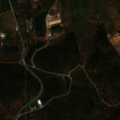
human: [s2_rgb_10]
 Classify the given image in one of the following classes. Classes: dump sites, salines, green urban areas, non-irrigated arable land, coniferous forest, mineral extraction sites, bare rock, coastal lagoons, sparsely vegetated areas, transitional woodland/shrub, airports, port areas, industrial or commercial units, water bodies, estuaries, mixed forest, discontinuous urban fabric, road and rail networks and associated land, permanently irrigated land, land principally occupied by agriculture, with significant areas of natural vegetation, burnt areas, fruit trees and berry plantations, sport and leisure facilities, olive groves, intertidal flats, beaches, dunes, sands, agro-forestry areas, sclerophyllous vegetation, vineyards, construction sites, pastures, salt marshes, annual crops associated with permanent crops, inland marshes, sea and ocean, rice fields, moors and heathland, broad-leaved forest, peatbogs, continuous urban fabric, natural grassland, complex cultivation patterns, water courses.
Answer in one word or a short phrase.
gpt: mineral extraction sites, annual crops associated with permanent crops, complex cultivation patterns, sclerophyllous vegetation